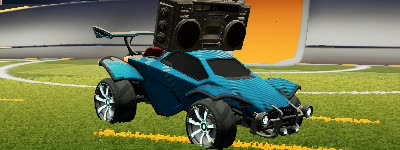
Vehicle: octane